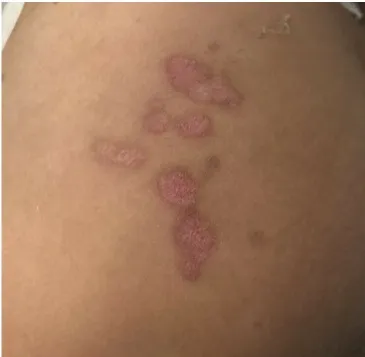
(B) Post-treatment with IV cidofovir and a resolution of the lesions with the remaining postinflammatory changes and mild scarring. CGD, chronic granulomatous disease.
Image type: medical_photograph (skin_photograph)